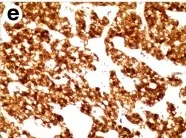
The immunohistochemical features of an SPT. Neuron-specific enolase.
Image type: pathology (immunostaining)